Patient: sex M, age 71
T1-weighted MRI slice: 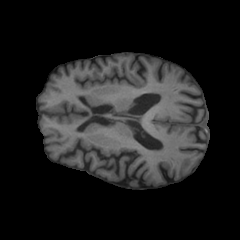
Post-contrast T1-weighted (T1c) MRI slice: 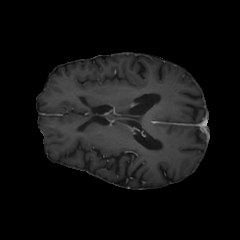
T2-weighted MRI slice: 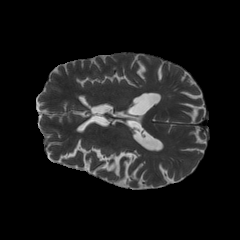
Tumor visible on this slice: no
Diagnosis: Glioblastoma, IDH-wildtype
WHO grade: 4